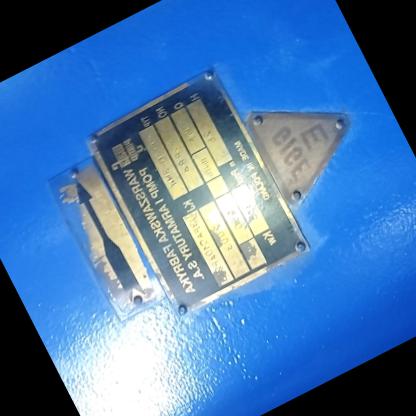
Klasa: tabliczka-znamionowa